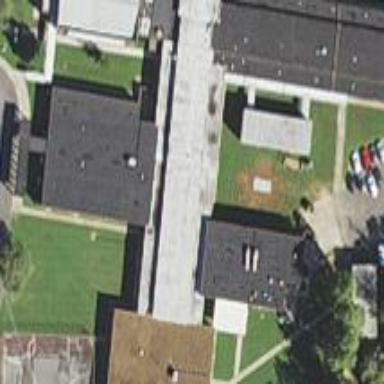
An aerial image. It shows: School building.